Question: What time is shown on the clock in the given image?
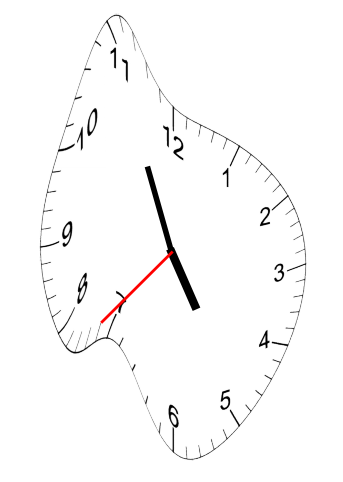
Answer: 04:55:37